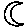
Label: moon